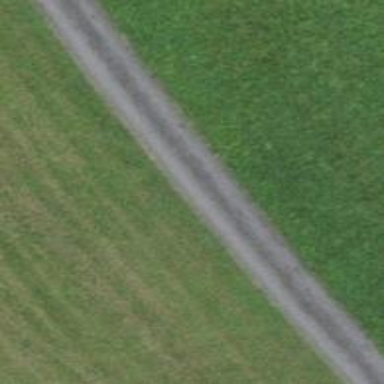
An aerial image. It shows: Unpaved track road.